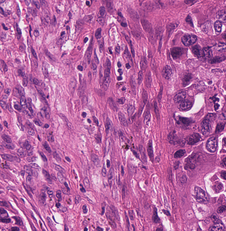
Tumor epithelial tissue: yes
Tumor-associated stroma tissue: yes
Normal tissue: no